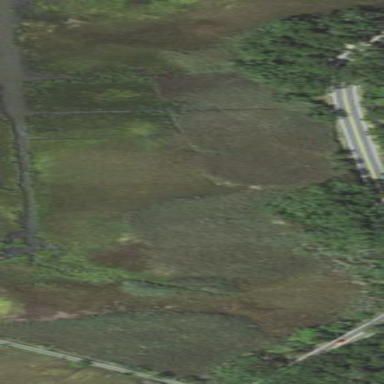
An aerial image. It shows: Wetland area characterized by wet meadow.